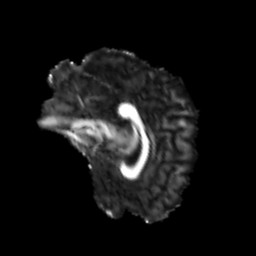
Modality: FA
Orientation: sagittal
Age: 37
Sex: male
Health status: healthy
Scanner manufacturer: siemens
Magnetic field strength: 3 T
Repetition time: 3.6 s
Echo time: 0.0964 s